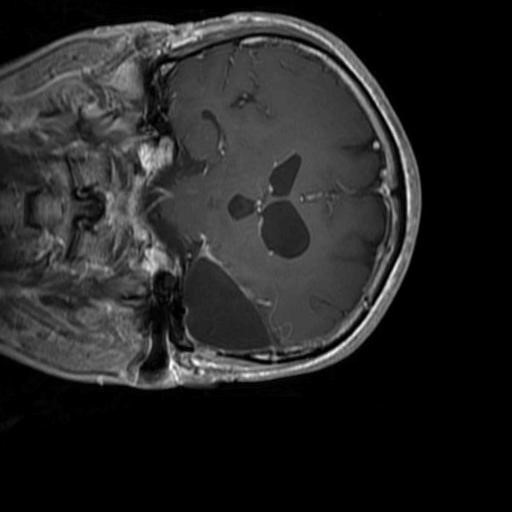
Label: brain_glioma